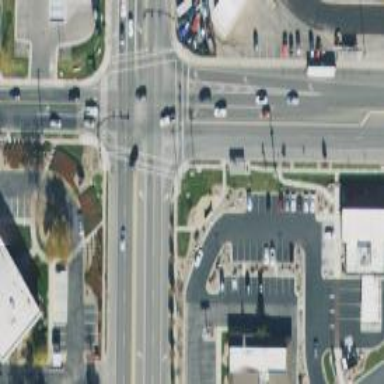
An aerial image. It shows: Crossing on the road with line markings.